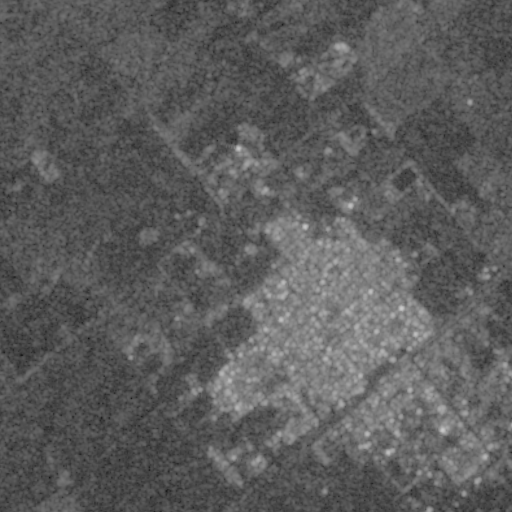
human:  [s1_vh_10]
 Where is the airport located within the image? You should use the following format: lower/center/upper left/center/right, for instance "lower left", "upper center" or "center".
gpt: The airport is located in the lower right of the image.
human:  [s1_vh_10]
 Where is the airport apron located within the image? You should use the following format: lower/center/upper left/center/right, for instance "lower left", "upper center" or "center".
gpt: The airport apron is located in the lower right of the image.
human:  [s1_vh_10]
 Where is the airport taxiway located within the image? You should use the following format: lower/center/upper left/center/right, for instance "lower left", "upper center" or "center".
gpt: The airport taxiway is located in the lower right of the image.
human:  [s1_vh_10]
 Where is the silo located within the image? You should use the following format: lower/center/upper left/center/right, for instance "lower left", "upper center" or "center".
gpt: The silo is located in the lower right of the image.
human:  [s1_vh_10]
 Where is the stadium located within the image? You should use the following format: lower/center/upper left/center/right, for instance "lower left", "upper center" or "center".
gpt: The stadium is located in the lower center of the image.
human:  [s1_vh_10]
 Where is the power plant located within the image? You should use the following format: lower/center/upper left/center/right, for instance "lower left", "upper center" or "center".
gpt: There is no power plant in the image.

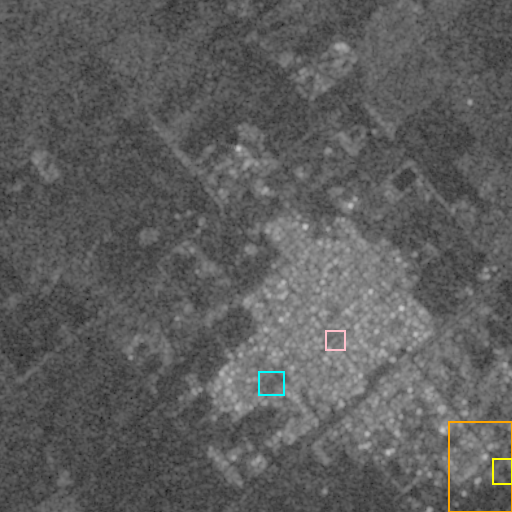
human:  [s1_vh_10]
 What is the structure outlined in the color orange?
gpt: The structure outlined in orange is an airport.
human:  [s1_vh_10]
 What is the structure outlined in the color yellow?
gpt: The structure outlined in yellow is an airport apron.
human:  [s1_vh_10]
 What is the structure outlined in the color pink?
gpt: The structure outlined in pink is a park.
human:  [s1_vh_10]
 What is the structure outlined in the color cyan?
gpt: The structure outlined in cyan is a stadium.
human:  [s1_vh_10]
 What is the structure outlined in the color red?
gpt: There is no red outline.